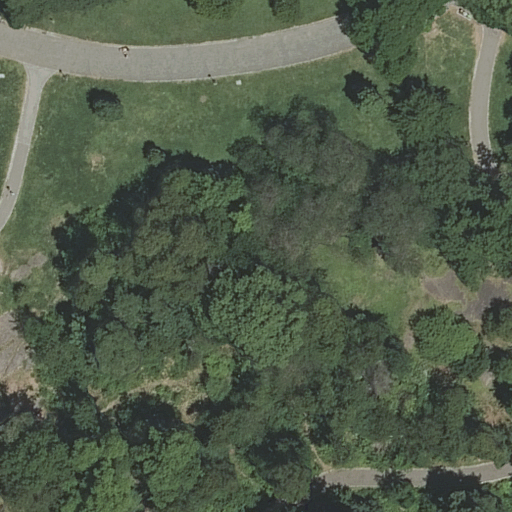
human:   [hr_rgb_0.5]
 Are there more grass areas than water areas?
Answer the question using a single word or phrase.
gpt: yes

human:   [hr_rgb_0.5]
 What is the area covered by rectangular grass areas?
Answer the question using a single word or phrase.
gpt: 0m2

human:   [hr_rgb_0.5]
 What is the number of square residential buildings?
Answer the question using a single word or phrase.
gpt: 0

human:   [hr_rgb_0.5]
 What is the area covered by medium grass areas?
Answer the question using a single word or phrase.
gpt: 0m2

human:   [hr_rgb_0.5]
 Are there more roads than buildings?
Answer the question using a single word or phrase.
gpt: yes

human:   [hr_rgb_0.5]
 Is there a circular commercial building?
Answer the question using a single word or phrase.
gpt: no

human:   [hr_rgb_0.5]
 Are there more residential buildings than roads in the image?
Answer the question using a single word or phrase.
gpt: no

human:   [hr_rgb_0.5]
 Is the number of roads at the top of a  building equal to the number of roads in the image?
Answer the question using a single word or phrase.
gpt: no

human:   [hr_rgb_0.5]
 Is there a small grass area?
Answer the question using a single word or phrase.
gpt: no

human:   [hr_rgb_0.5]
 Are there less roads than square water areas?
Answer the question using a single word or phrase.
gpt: no

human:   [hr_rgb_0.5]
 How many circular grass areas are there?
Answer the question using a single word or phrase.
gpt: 0

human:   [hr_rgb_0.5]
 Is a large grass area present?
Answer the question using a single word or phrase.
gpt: yes

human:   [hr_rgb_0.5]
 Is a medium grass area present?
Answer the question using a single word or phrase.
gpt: no

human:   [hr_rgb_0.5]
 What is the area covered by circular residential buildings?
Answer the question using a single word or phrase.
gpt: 0m2

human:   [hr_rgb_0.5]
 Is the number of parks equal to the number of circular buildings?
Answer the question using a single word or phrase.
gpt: no

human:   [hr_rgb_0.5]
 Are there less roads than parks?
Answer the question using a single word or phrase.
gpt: no

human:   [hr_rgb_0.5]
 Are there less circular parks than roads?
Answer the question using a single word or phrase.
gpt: yes

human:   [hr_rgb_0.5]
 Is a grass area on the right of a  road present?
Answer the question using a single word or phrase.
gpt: no

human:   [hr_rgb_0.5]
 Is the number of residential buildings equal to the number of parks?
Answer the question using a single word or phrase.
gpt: no

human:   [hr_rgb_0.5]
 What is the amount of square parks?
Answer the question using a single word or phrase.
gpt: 0

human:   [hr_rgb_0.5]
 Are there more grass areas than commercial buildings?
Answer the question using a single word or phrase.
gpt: yes

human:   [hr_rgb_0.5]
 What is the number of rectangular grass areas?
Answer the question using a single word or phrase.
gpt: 0

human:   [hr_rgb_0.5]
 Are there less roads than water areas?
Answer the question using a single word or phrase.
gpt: no

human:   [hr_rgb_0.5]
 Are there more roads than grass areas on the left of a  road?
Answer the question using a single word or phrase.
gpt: yes

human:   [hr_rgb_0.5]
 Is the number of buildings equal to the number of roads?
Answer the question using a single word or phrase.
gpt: no

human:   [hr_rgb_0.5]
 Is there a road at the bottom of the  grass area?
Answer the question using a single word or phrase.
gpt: yes

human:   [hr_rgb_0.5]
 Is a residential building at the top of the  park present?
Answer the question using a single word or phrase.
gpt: no

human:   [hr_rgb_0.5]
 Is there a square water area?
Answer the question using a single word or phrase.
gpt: no

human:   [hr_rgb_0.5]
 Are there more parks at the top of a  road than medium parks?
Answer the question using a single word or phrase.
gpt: yes

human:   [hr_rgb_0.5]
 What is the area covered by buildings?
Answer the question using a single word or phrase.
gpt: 0m2

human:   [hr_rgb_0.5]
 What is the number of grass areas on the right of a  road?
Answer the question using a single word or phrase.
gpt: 0

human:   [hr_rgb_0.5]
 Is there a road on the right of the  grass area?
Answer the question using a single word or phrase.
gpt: yes

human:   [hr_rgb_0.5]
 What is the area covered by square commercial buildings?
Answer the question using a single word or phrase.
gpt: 0m2

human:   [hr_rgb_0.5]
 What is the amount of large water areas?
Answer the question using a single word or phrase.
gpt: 0

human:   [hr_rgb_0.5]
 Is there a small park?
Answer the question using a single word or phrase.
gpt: no

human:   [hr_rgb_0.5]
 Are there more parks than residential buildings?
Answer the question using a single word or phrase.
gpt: yes